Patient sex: M
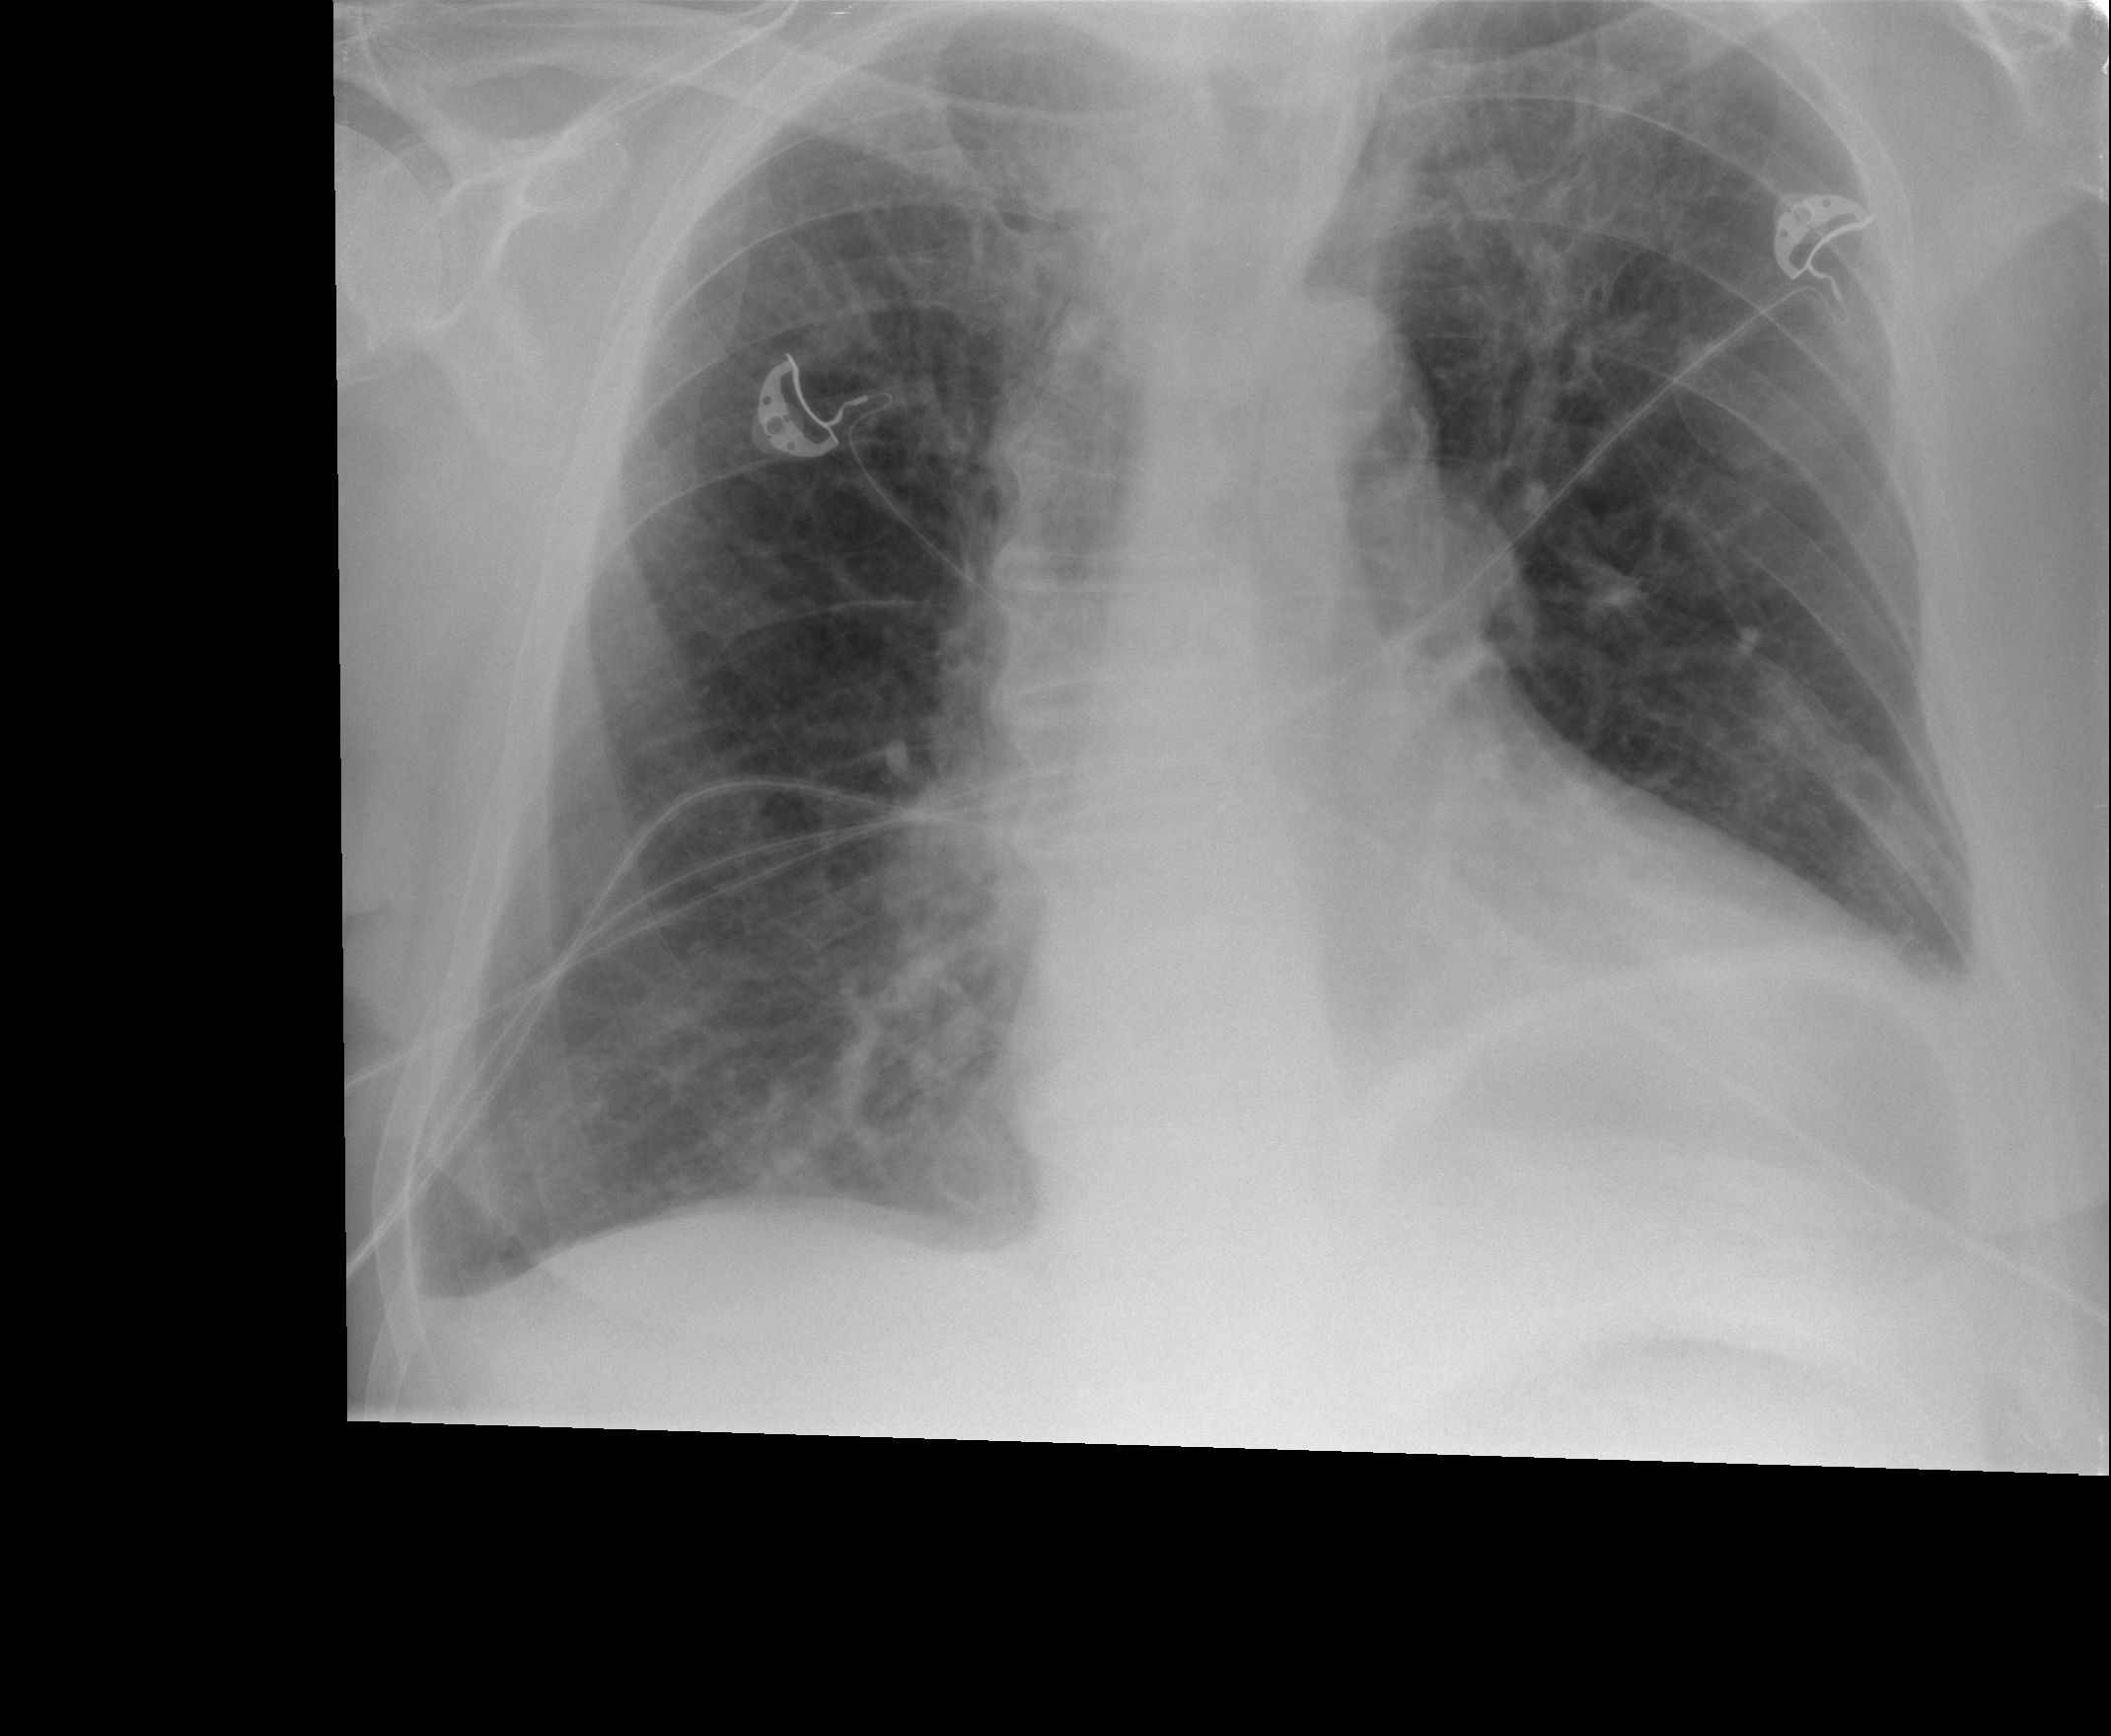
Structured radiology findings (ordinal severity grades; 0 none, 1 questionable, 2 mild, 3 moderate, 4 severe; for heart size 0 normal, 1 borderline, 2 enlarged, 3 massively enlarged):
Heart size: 0
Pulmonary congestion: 1
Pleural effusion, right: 2
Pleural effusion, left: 2
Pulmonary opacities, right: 0
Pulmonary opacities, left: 0
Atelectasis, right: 1
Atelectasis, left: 2